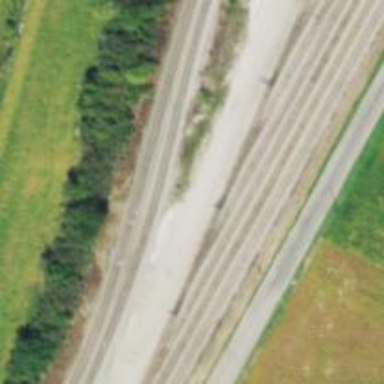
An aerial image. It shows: Railway yard used for servicing trains.